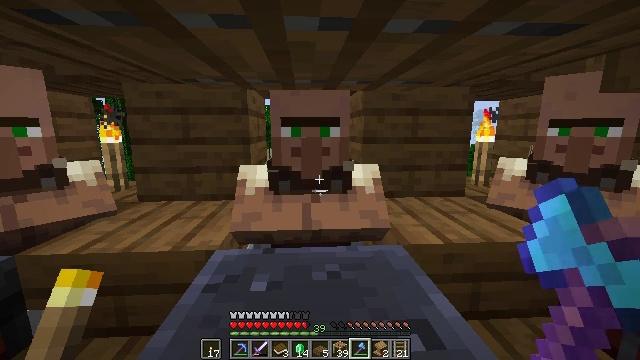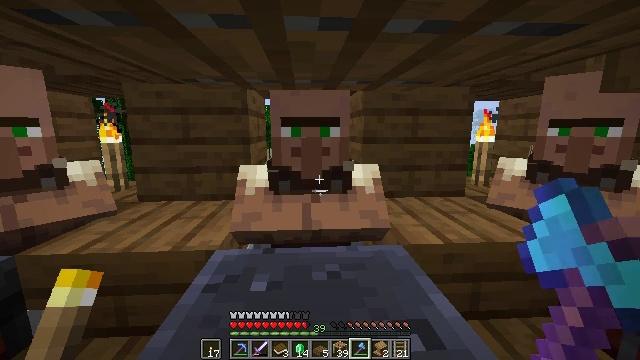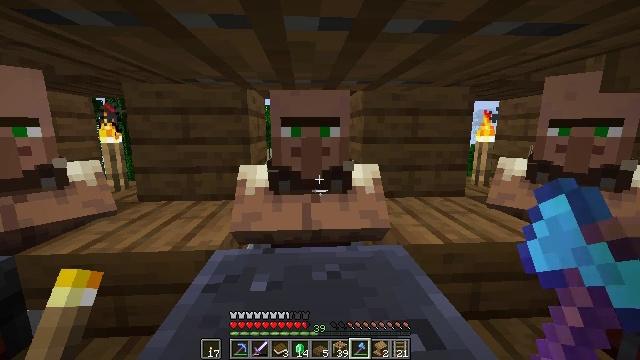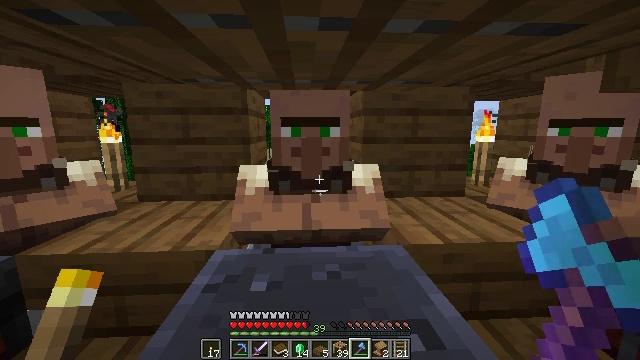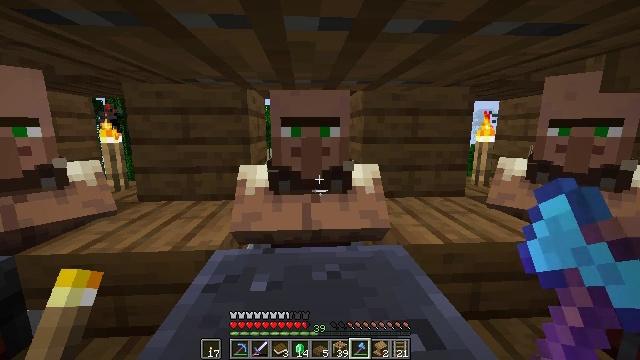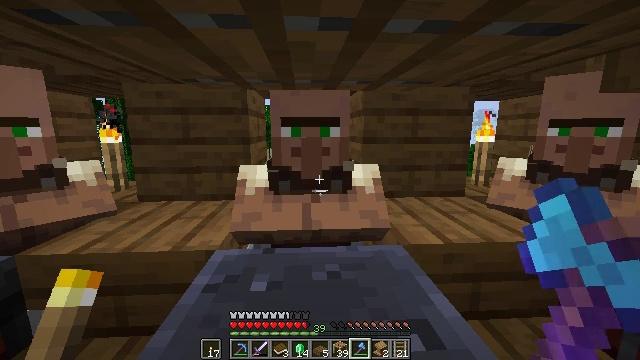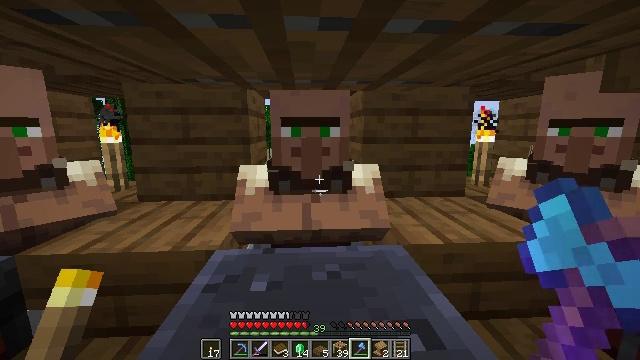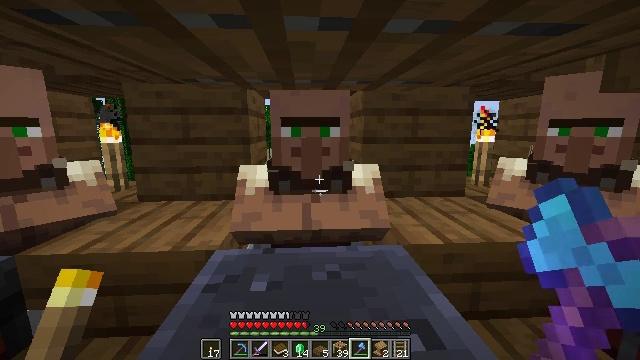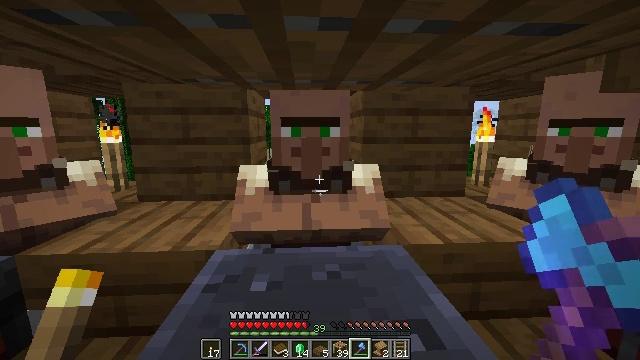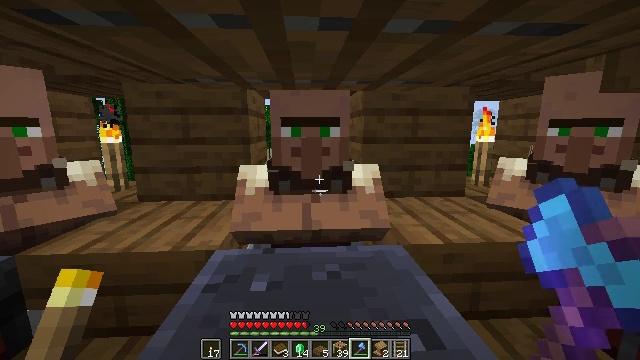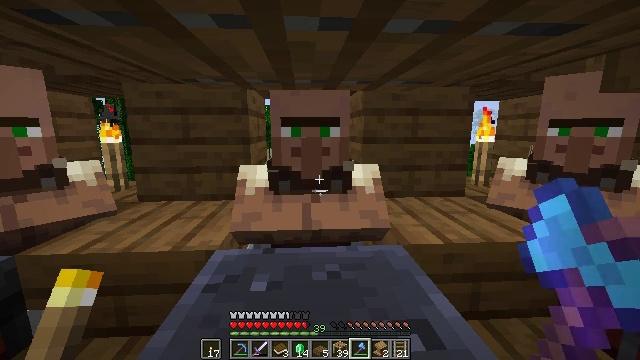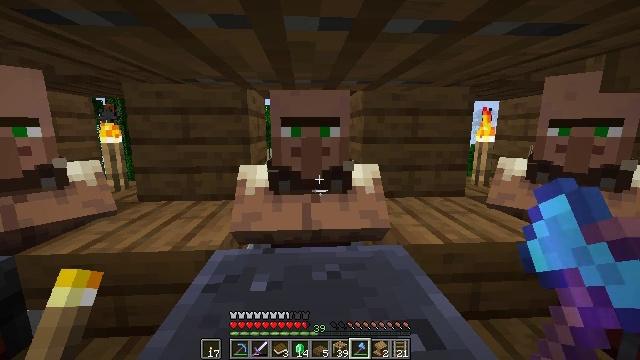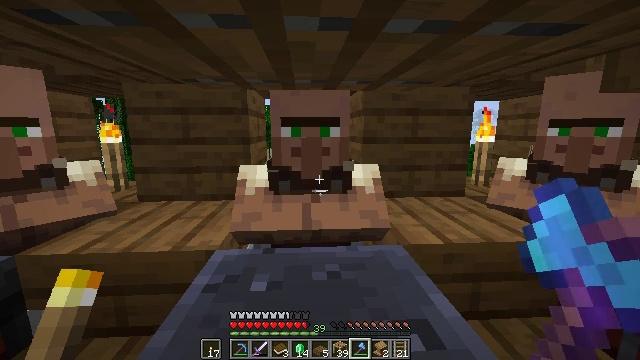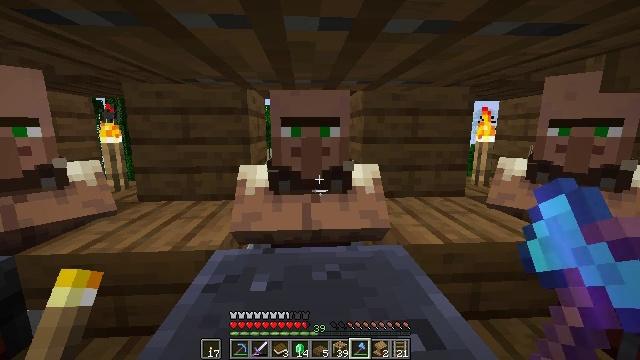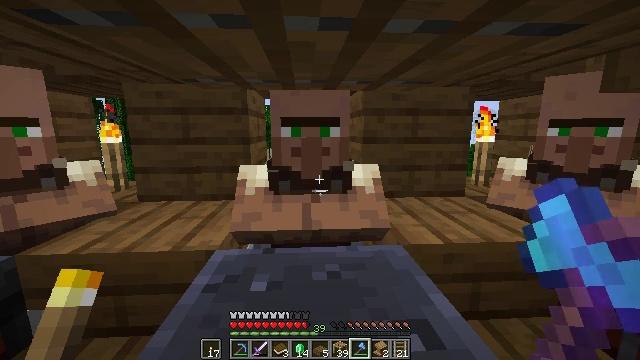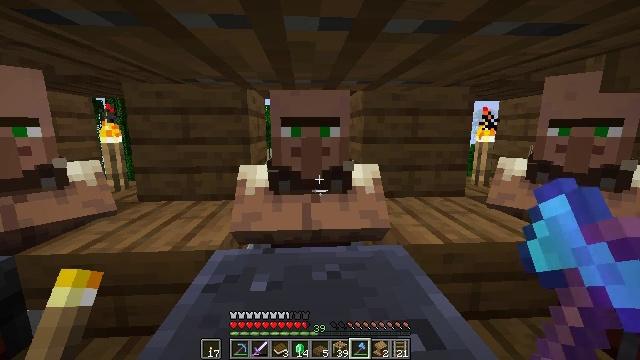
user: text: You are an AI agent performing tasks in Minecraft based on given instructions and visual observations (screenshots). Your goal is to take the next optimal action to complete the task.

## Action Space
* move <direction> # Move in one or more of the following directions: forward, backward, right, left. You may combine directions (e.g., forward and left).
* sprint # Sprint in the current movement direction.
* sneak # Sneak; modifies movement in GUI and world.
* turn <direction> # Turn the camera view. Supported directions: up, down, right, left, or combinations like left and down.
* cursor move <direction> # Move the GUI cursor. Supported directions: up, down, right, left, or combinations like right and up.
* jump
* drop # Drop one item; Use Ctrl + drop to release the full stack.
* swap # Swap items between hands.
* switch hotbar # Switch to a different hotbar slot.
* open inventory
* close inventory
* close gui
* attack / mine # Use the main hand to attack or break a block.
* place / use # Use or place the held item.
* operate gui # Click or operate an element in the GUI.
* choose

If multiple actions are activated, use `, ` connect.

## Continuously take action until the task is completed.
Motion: motion action
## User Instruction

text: Reclaim the spruce slab for later use.
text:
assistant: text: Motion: no_op
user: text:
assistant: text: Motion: no_op
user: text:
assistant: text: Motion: no_op
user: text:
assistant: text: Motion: no_op
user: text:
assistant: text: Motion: no_op
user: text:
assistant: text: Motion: no_op
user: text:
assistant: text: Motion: no_op
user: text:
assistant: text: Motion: no_op
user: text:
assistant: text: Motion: no_op
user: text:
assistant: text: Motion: no_op
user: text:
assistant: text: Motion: no_op
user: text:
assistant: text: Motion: no_op
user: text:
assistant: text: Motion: no_op
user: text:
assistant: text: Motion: no_op
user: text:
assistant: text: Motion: no_op
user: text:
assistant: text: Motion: no_op
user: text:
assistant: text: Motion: no_op
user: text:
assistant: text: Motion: no_op
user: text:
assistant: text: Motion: no_op
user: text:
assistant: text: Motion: no_op
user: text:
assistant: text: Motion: turn right
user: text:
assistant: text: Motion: turn right and down
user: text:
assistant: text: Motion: turn right and down
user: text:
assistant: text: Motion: turn right
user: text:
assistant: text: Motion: turn right
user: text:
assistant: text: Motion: turn right
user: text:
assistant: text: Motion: turn right
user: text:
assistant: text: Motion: no_op
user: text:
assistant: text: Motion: no_op
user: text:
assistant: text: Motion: no_op